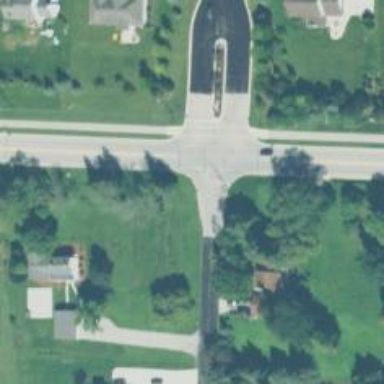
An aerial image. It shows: Uncontrolled crossing with transverse markings on the road.